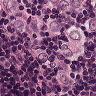
Metastatic tissue present: yes